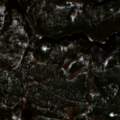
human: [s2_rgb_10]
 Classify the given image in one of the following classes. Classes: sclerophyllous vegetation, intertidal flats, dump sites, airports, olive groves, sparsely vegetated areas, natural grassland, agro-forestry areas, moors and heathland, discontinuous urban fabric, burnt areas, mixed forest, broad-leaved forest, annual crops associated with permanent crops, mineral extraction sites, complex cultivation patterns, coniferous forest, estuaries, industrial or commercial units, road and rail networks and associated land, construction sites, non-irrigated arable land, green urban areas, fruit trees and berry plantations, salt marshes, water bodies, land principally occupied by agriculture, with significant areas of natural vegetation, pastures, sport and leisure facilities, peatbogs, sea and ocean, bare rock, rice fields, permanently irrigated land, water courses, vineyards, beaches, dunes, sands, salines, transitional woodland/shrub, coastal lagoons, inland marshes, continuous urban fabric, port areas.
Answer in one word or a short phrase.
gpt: coniferous forest, transitional woodland/shrub